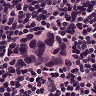
Metastatic tissue present: yes